Question: To reproduce an issue a user recently <URL> related to Kendo grid, I thought it might be possible for me to use .NET Fiddle for it. But I am not able to load Kendo references. In my application I add a reference to Kendo.Mvc.dll.
I am wondering is there a way I can add a reference in .NET fiddle. .NET fiddle supports Nuget package however Kendo MVC wrapper does not come in a package.
My fiddle is: <URL>

Just found that Kendo has got a tutorial that let you create charts and play around with it: <URL>. But it does not allow you to write ASP.NET MVC style code like .NET Fiddle does.
FYI - I have added a support ticket with telerik for this. Support ID:922106
Will update as soon as I hear back from them.
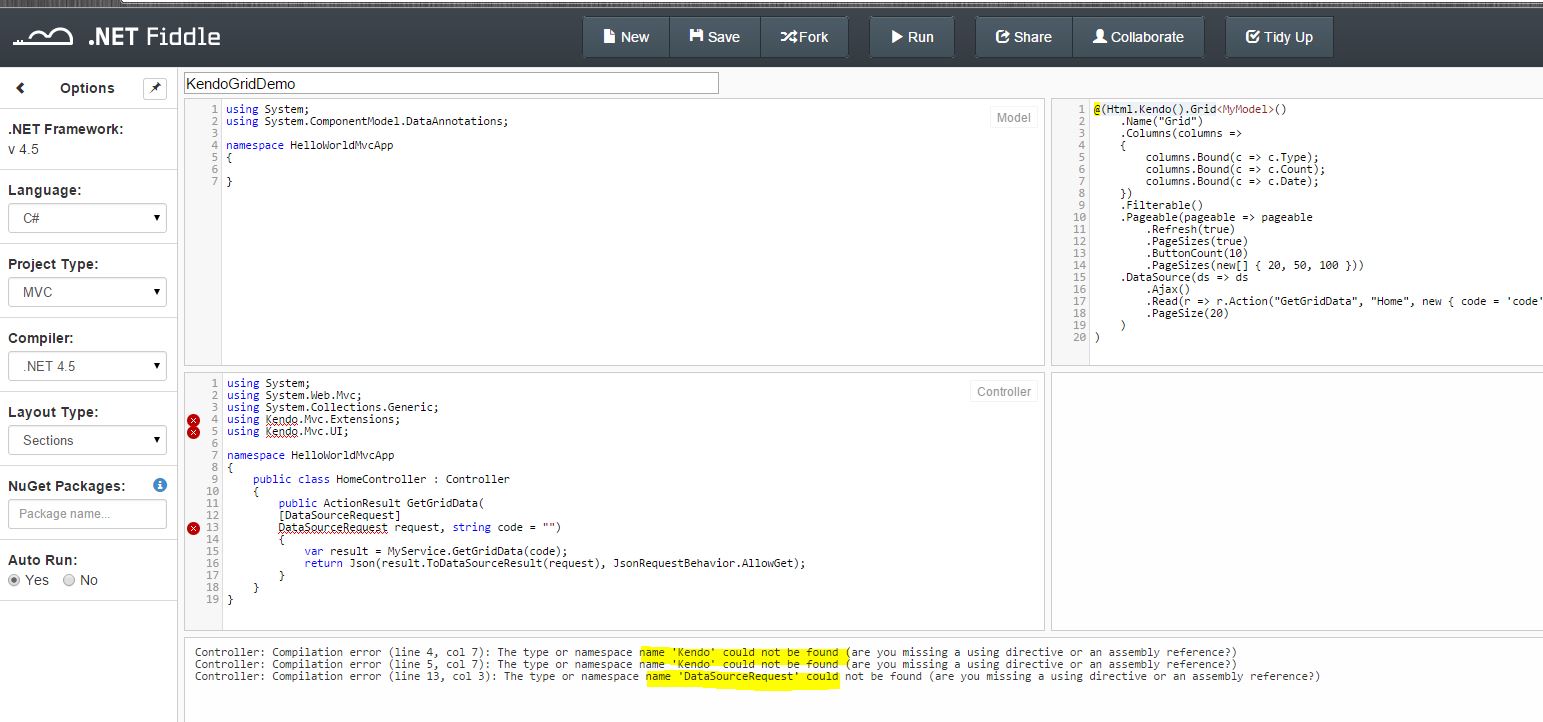
Answer: This is the reply I received from Telerik:
The Kendo UI MVC assembly cannot be publicly accessible, that's why there is no public NuGet package which you can use to reference this assembly in tools such as .NET Fiddle.
The Kendo UI Dojo can be used to create examples with the vanilla HTML/Javascript Kendo UI widgets. There is no way to create fiddles featuring the Kendo UI ASP.NET MVC wrappers. If you need to provide examples and code, please send projects as attachments.
Dojo is designed to be an HTML/JS playground and the code is executed client-side. We currently do not provide a playground, which is able to execute server-side code.